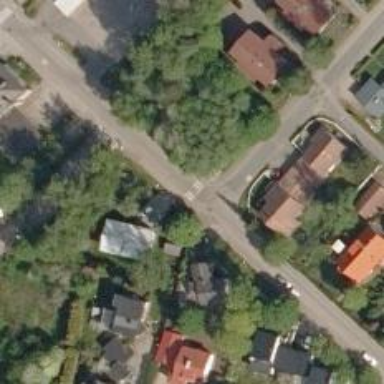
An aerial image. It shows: Asphalt footway with crossing.